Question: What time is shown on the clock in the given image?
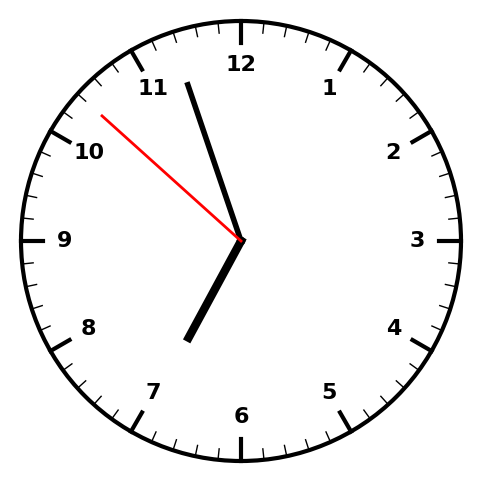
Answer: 06:56:52